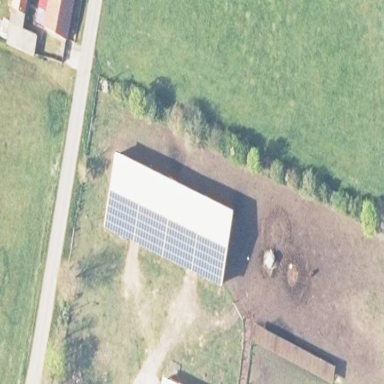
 generating electricity through photovoltaic methods."